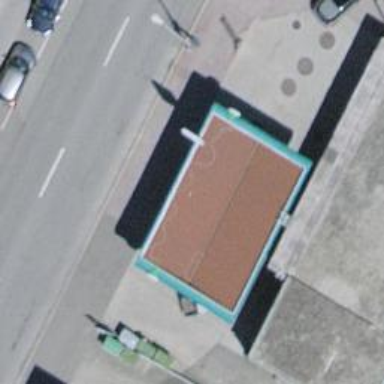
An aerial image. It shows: Fuel station.